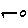
Label: moon